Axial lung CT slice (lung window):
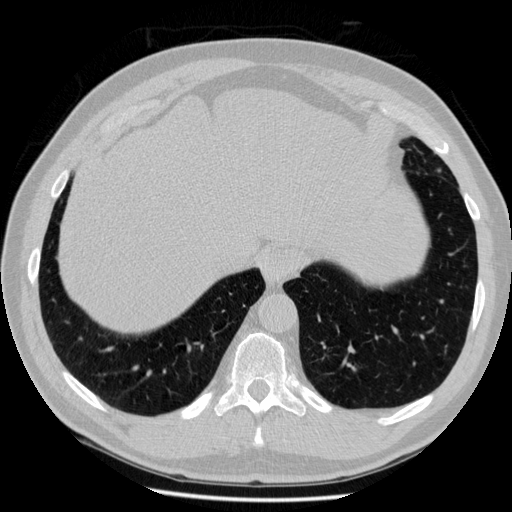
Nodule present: no